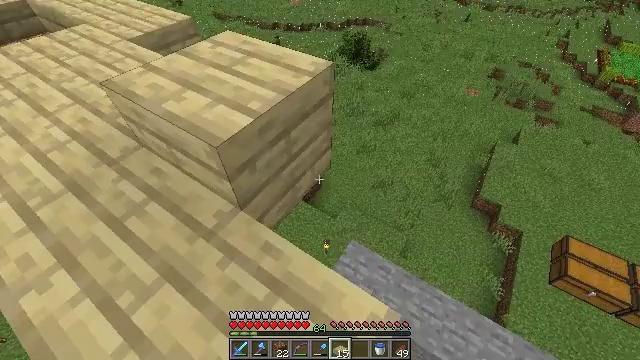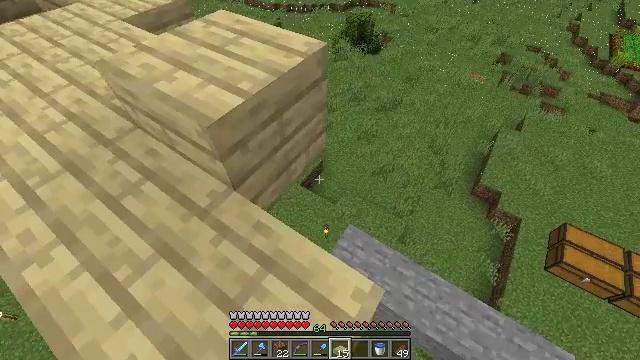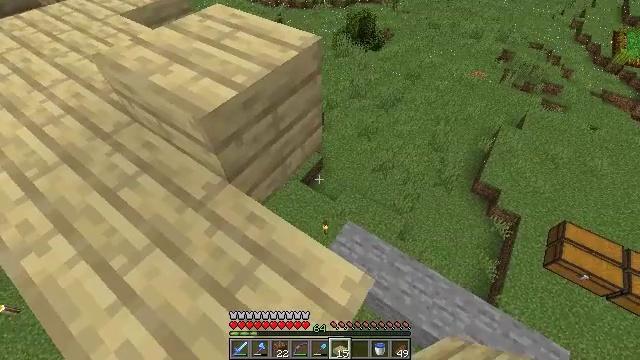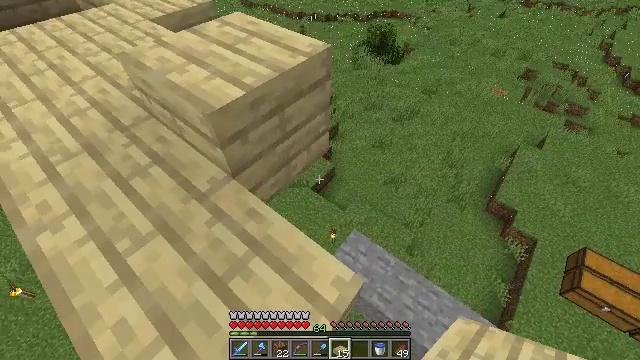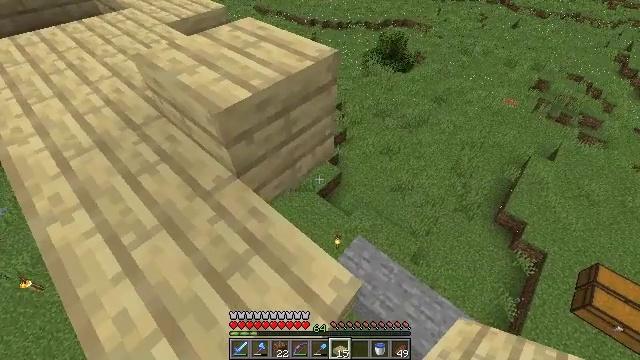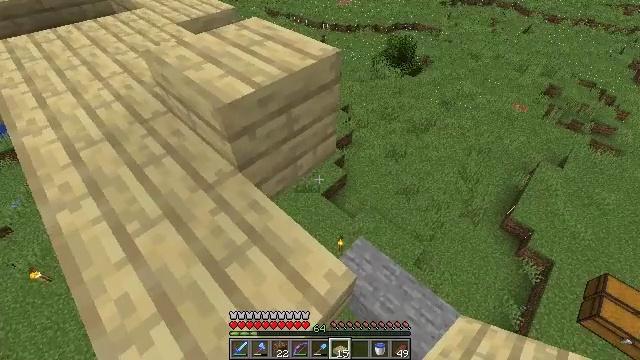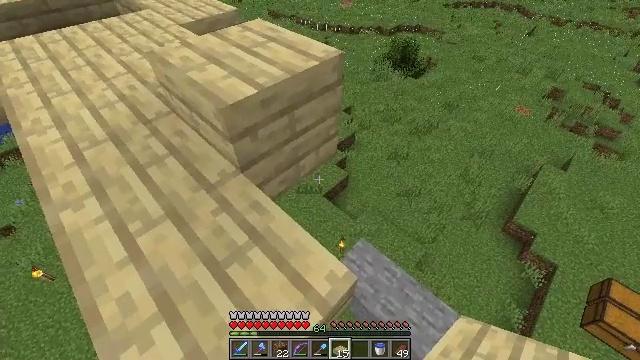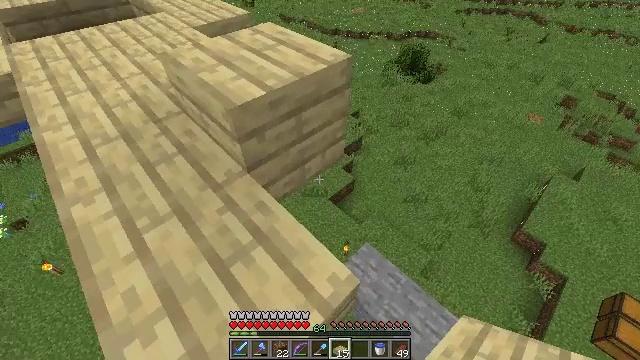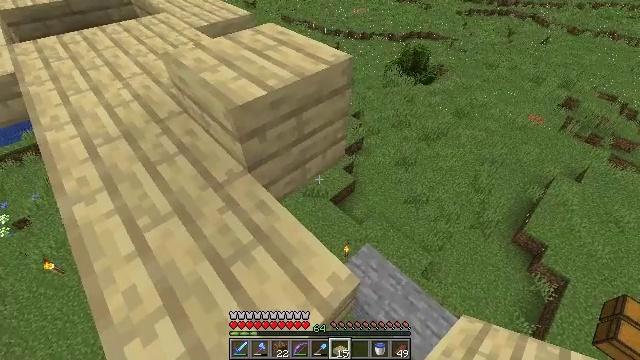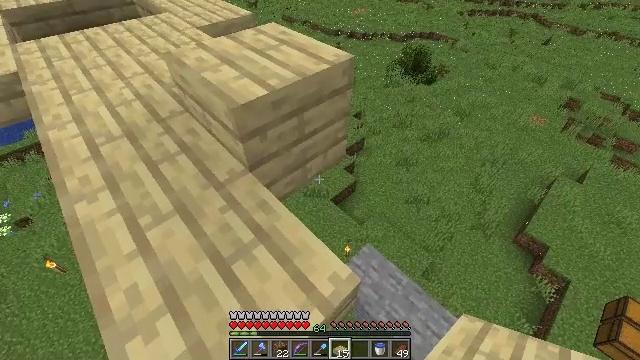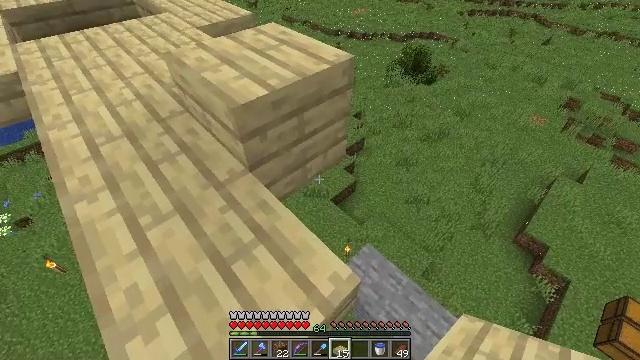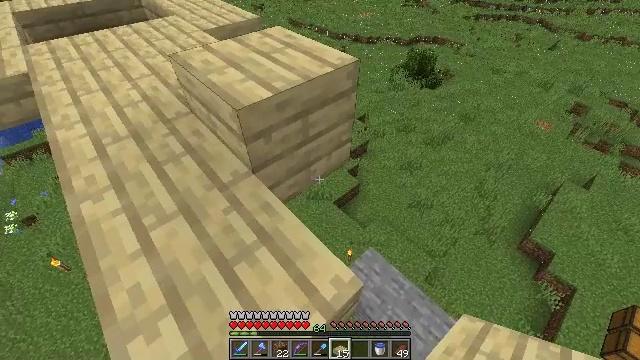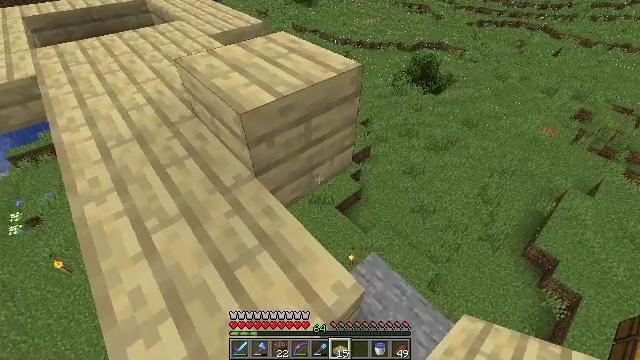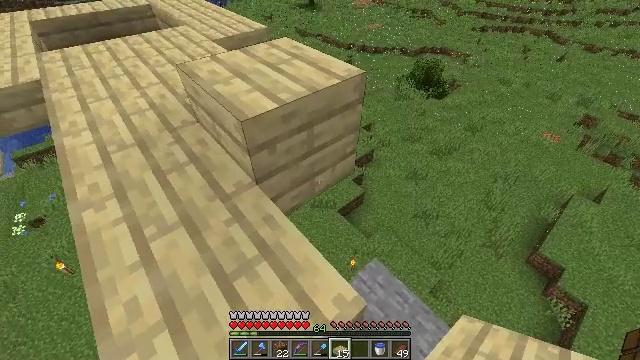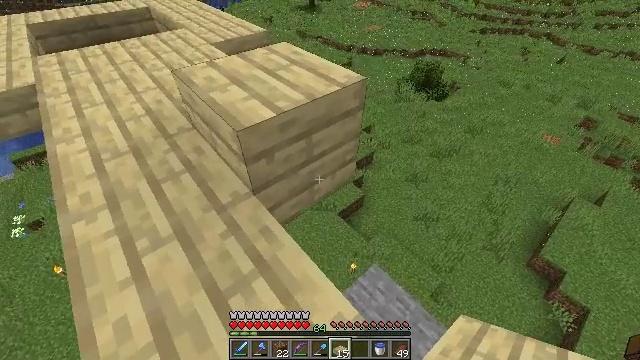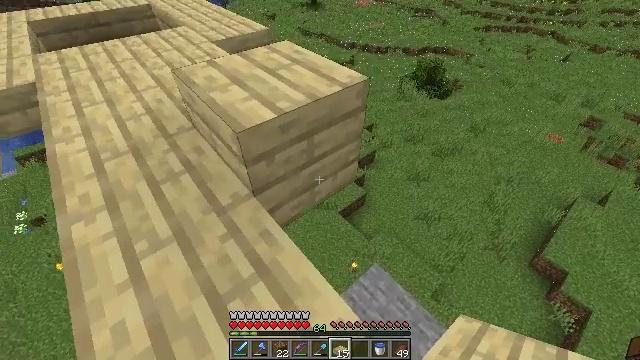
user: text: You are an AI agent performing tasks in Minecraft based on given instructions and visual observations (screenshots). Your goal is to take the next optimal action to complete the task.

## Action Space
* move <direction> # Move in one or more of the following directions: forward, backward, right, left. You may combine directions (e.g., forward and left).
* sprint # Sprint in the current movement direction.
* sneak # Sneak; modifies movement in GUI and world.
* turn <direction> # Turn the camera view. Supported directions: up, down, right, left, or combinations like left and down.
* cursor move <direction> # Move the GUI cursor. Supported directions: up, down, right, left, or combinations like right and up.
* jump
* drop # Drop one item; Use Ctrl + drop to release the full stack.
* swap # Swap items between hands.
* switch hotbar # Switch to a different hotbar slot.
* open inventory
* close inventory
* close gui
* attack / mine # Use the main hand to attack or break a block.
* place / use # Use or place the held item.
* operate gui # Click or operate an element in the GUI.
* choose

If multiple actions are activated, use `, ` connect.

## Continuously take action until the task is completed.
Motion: motion action
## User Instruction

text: Break the birch slab to collect it.
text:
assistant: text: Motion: move back and move right, sneak, turn down
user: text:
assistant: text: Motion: move back and move right, sneak
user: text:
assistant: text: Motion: move back and move right, sneak, turn left and up
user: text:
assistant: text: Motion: sneak, turn left and up
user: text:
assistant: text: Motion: sneak, turn left
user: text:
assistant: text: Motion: sneak
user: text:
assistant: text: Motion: sneak, turn left
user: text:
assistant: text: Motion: sneak
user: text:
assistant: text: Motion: sneak, use / place
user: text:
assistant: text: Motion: sneak, use / place
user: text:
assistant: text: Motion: sneak, turn left, use / place
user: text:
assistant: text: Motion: move forward, sneak
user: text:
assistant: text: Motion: move forward, sneak
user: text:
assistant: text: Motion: move forward, sneak
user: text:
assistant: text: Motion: move forward, sneak
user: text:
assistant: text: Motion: move forward, sneak, turn down
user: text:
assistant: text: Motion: move forward, sneak, turn right and down, use / place
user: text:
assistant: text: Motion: move forward, sneak, turn down, use / place
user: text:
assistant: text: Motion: move forward, sneak, turn down, use / place
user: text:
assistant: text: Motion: move forward, sneak, turn down
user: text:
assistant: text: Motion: move forward, sneak
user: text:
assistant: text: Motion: move forward, sneak
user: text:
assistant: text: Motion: move forward, sneak
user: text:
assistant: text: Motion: move forward, sneak, turn left
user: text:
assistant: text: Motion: sneak
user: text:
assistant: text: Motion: sneak
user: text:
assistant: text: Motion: sneak
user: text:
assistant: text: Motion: sneak, turn left and up, switch to hotbar 3
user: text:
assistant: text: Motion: sneak, turn left and up, switch to hotbar 3
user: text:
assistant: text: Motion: sneak, turn left and up